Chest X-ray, AP view. Patient: 32 years old, sex F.
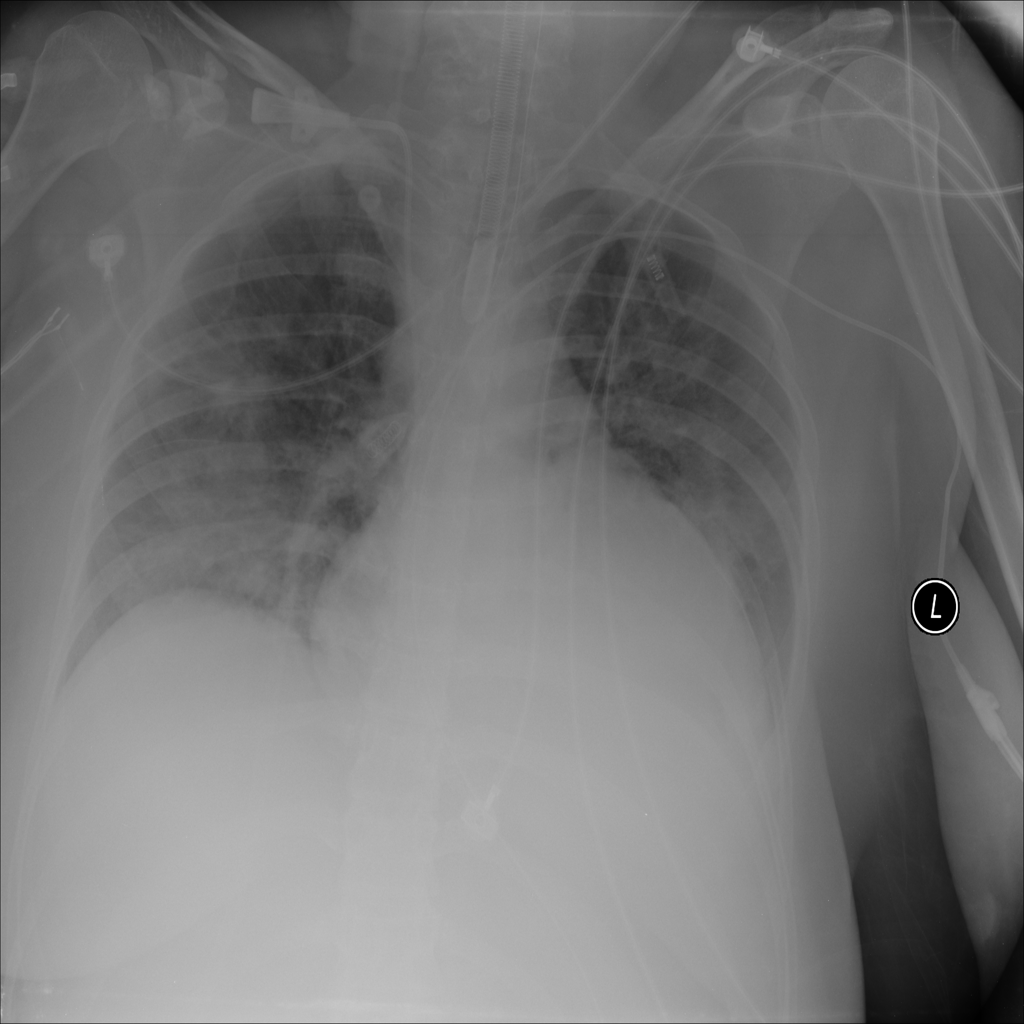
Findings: Atelectasis, Cardiomegaly, Consolidation, Effusion, Infiltration